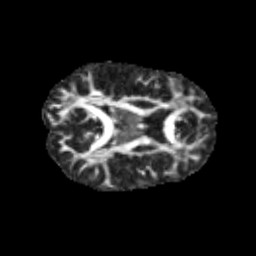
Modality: FA
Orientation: axial
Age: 10
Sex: female
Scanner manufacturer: siemens
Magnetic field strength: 3 T
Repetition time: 3.8 s
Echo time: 0.07 s